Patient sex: M
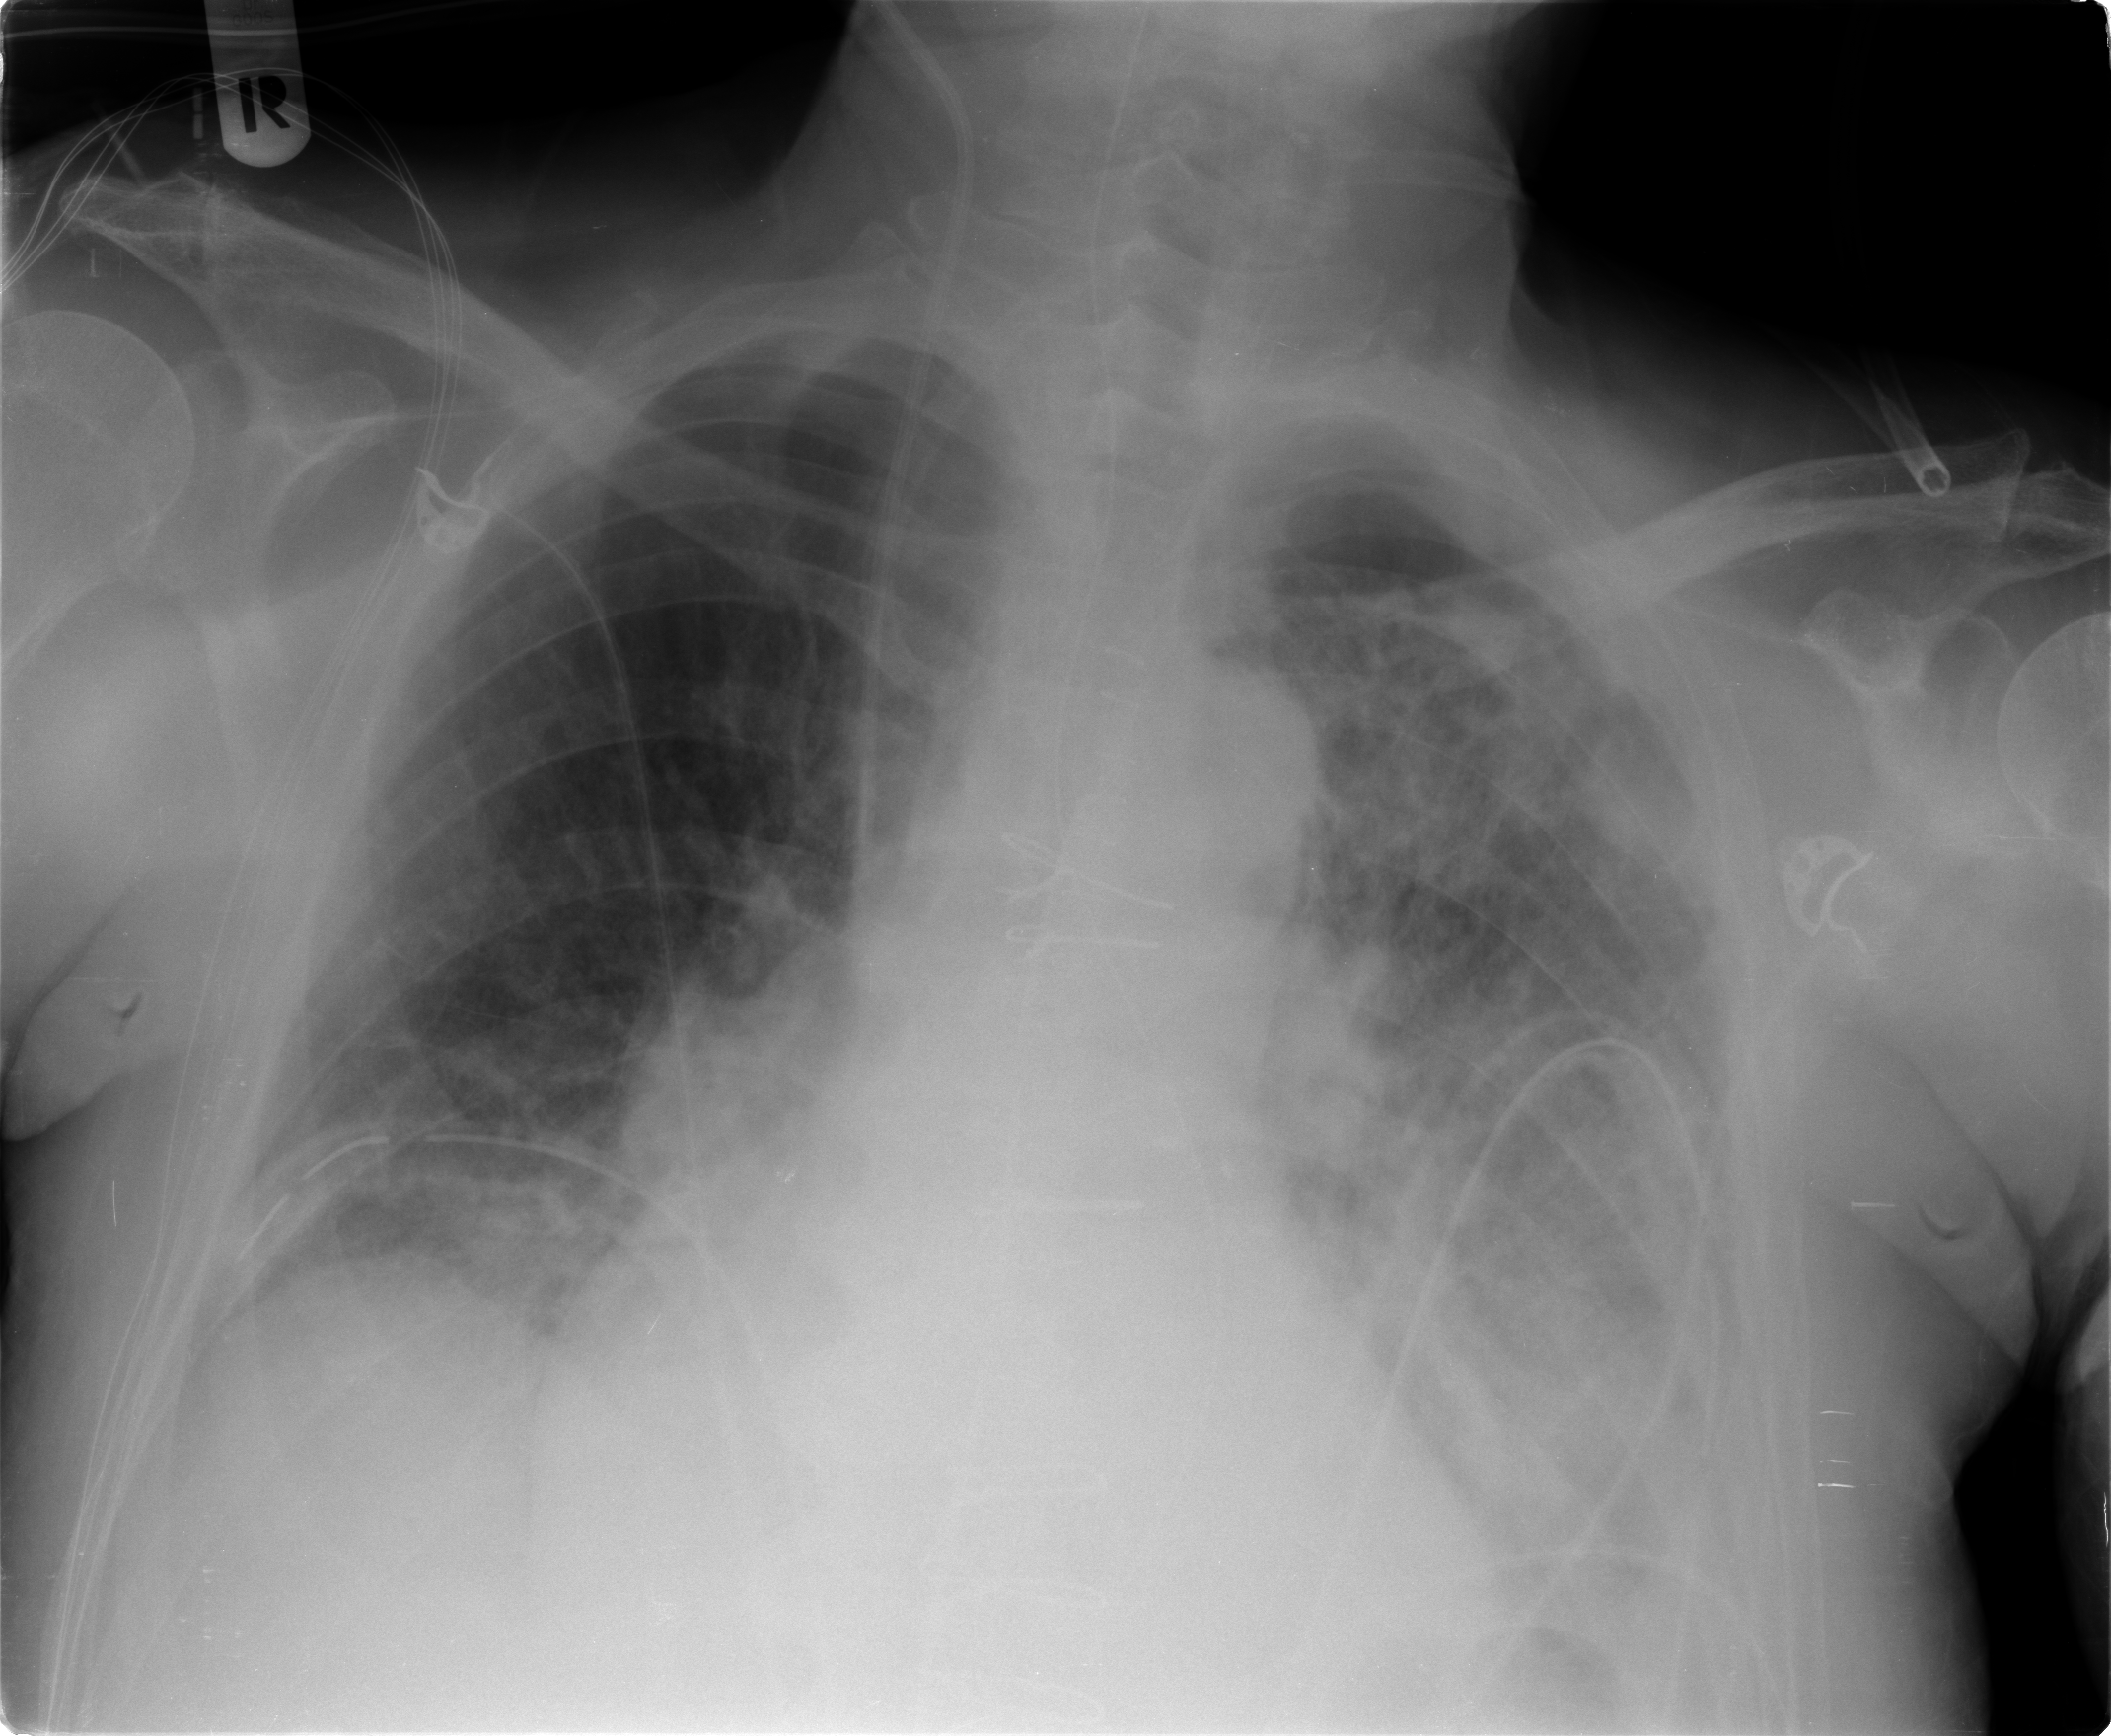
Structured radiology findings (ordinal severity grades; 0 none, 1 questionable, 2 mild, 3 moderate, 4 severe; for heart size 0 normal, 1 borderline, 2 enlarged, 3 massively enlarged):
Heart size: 2
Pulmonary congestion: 2
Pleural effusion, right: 1
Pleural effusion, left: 2
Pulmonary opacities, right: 2
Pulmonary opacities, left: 3
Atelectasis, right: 2
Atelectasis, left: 2